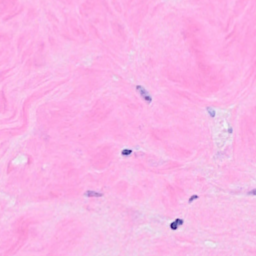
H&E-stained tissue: Breast